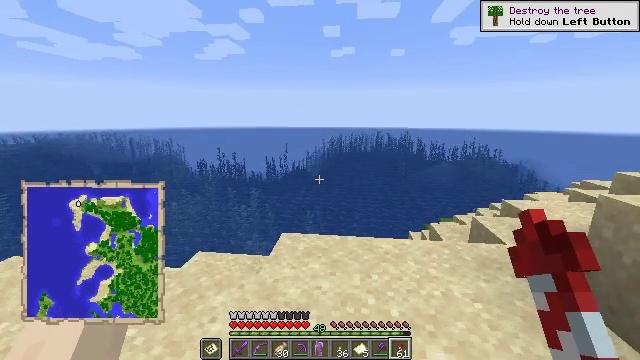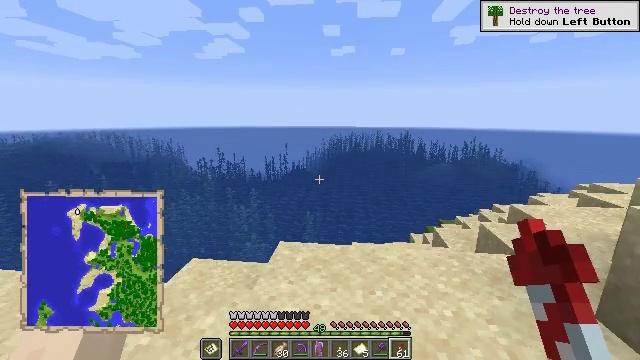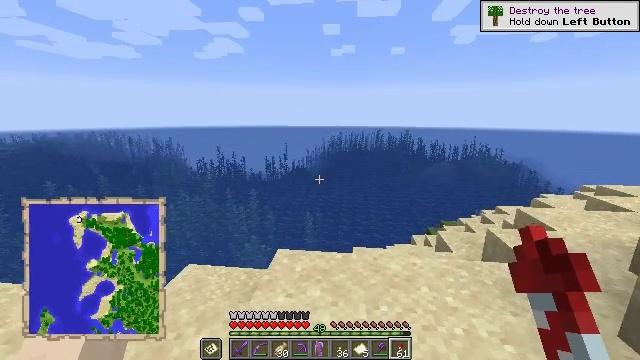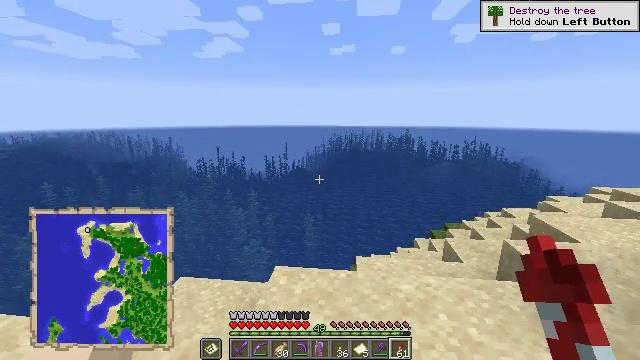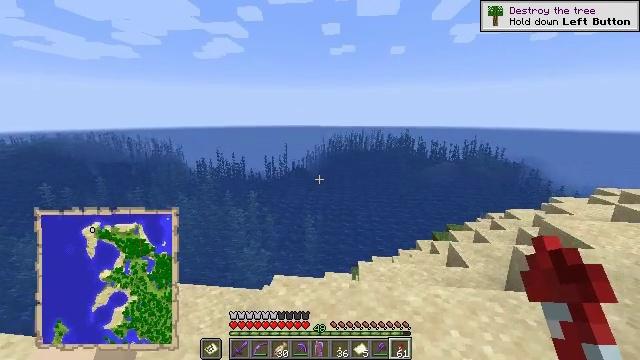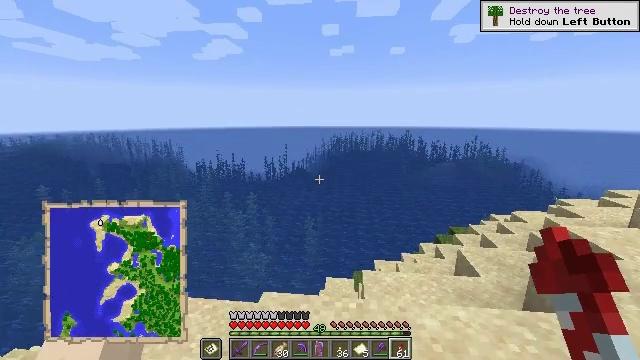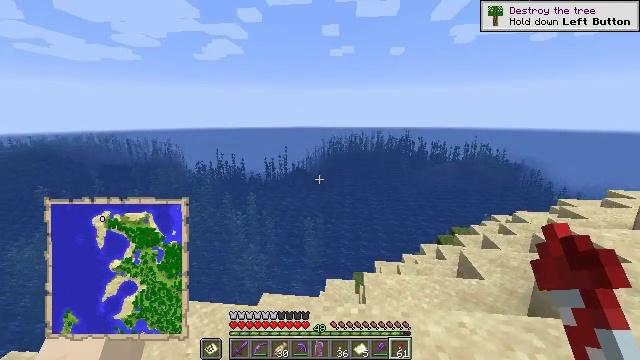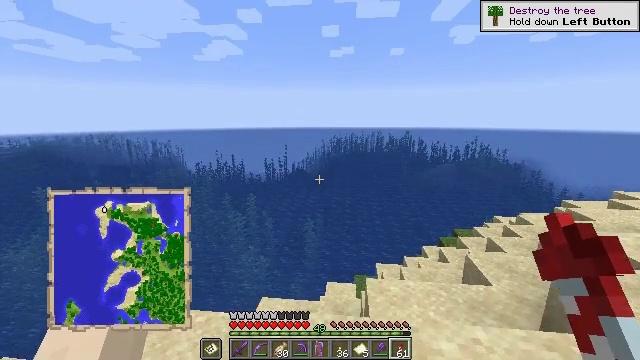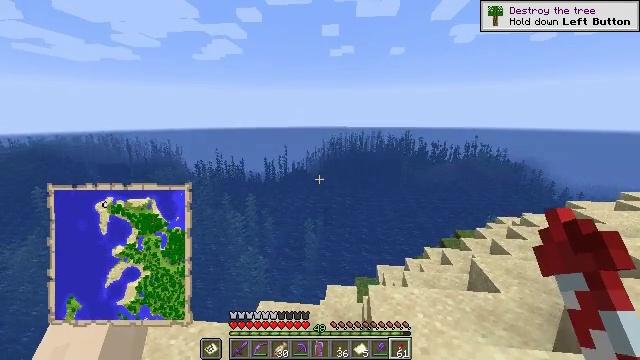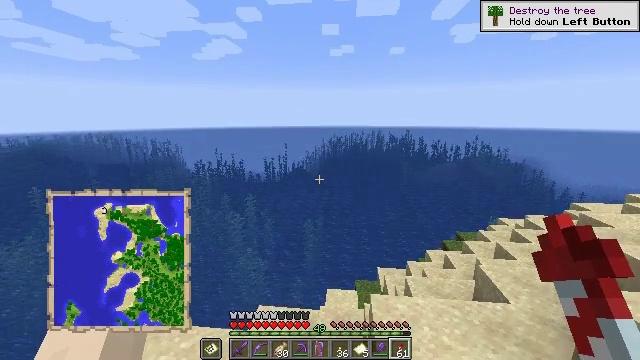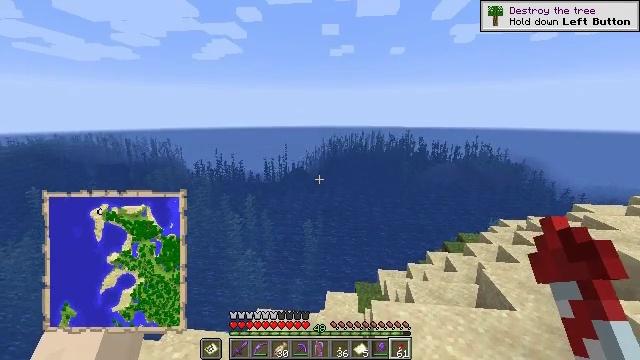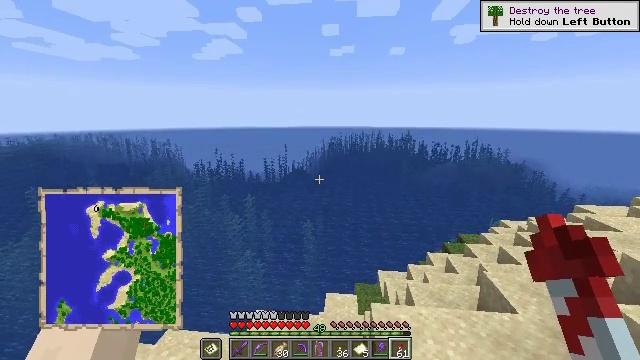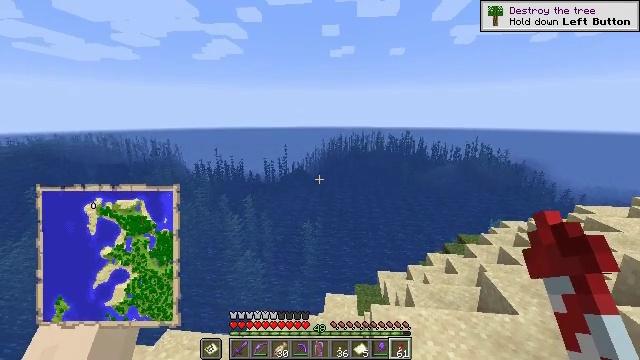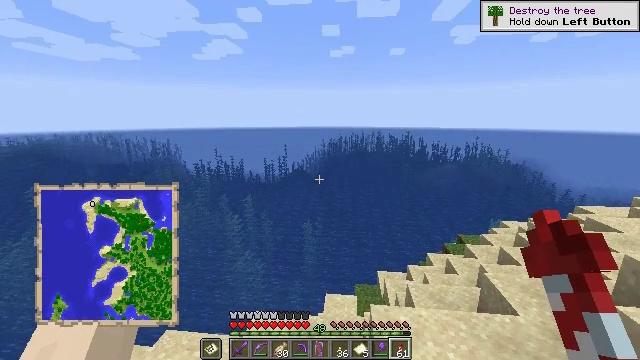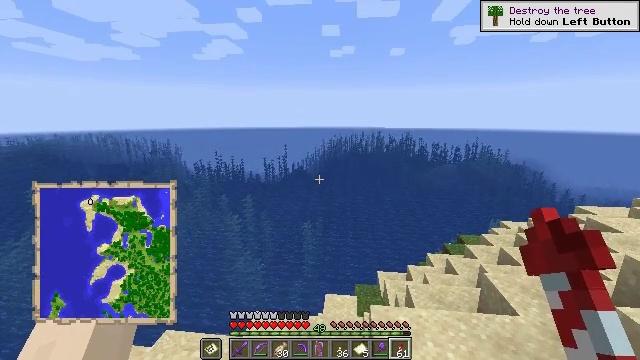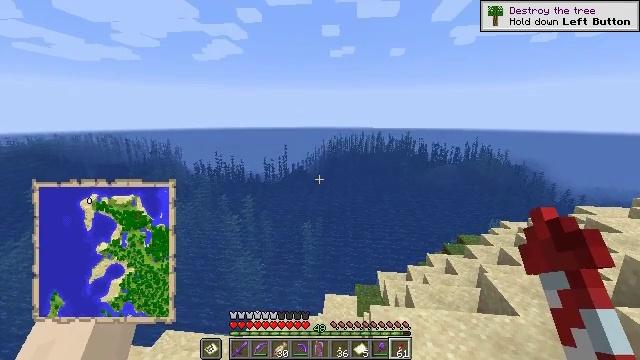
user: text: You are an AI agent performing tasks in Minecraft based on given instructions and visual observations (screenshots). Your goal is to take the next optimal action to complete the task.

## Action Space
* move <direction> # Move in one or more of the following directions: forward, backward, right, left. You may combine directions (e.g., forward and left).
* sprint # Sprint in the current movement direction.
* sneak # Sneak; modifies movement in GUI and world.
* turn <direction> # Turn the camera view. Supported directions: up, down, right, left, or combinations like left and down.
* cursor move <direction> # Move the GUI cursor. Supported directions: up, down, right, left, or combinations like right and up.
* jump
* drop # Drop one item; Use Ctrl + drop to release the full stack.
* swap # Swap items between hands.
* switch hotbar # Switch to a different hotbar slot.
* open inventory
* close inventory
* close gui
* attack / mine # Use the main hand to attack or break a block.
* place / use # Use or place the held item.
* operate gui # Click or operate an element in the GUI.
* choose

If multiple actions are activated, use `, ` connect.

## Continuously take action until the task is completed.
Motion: motion action
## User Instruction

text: Break the dark oak log in the forest.
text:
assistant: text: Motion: move forward
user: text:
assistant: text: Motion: move forward
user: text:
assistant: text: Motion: move forward
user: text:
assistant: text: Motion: move forward
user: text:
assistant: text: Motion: move forward
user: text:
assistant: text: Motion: move forward
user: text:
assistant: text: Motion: move forward
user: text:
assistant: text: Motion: move forward
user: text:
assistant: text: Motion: no_op
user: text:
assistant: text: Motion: no_op
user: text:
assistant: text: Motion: no_op
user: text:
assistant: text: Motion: no_op
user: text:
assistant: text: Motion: no_op
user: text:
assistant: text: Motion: no_op
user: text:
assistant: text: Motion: no_op
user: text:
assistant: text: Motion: no_op
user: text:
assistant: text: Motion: no_op
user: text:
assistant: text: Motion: no_op
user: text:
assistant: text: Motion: no_op
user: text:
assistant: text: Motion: no_op
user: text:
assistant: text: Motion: no_op
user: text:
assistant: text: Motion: no_op
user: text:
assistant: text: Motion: no_op
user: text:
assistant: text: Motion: no_op
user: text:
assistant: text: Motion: no_op
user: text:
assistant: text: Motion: no_op
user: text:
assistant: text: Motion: no_op
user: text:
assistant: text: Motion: no_op
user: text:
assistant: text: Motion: no_op
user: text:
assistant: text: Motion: no_op